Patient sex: F
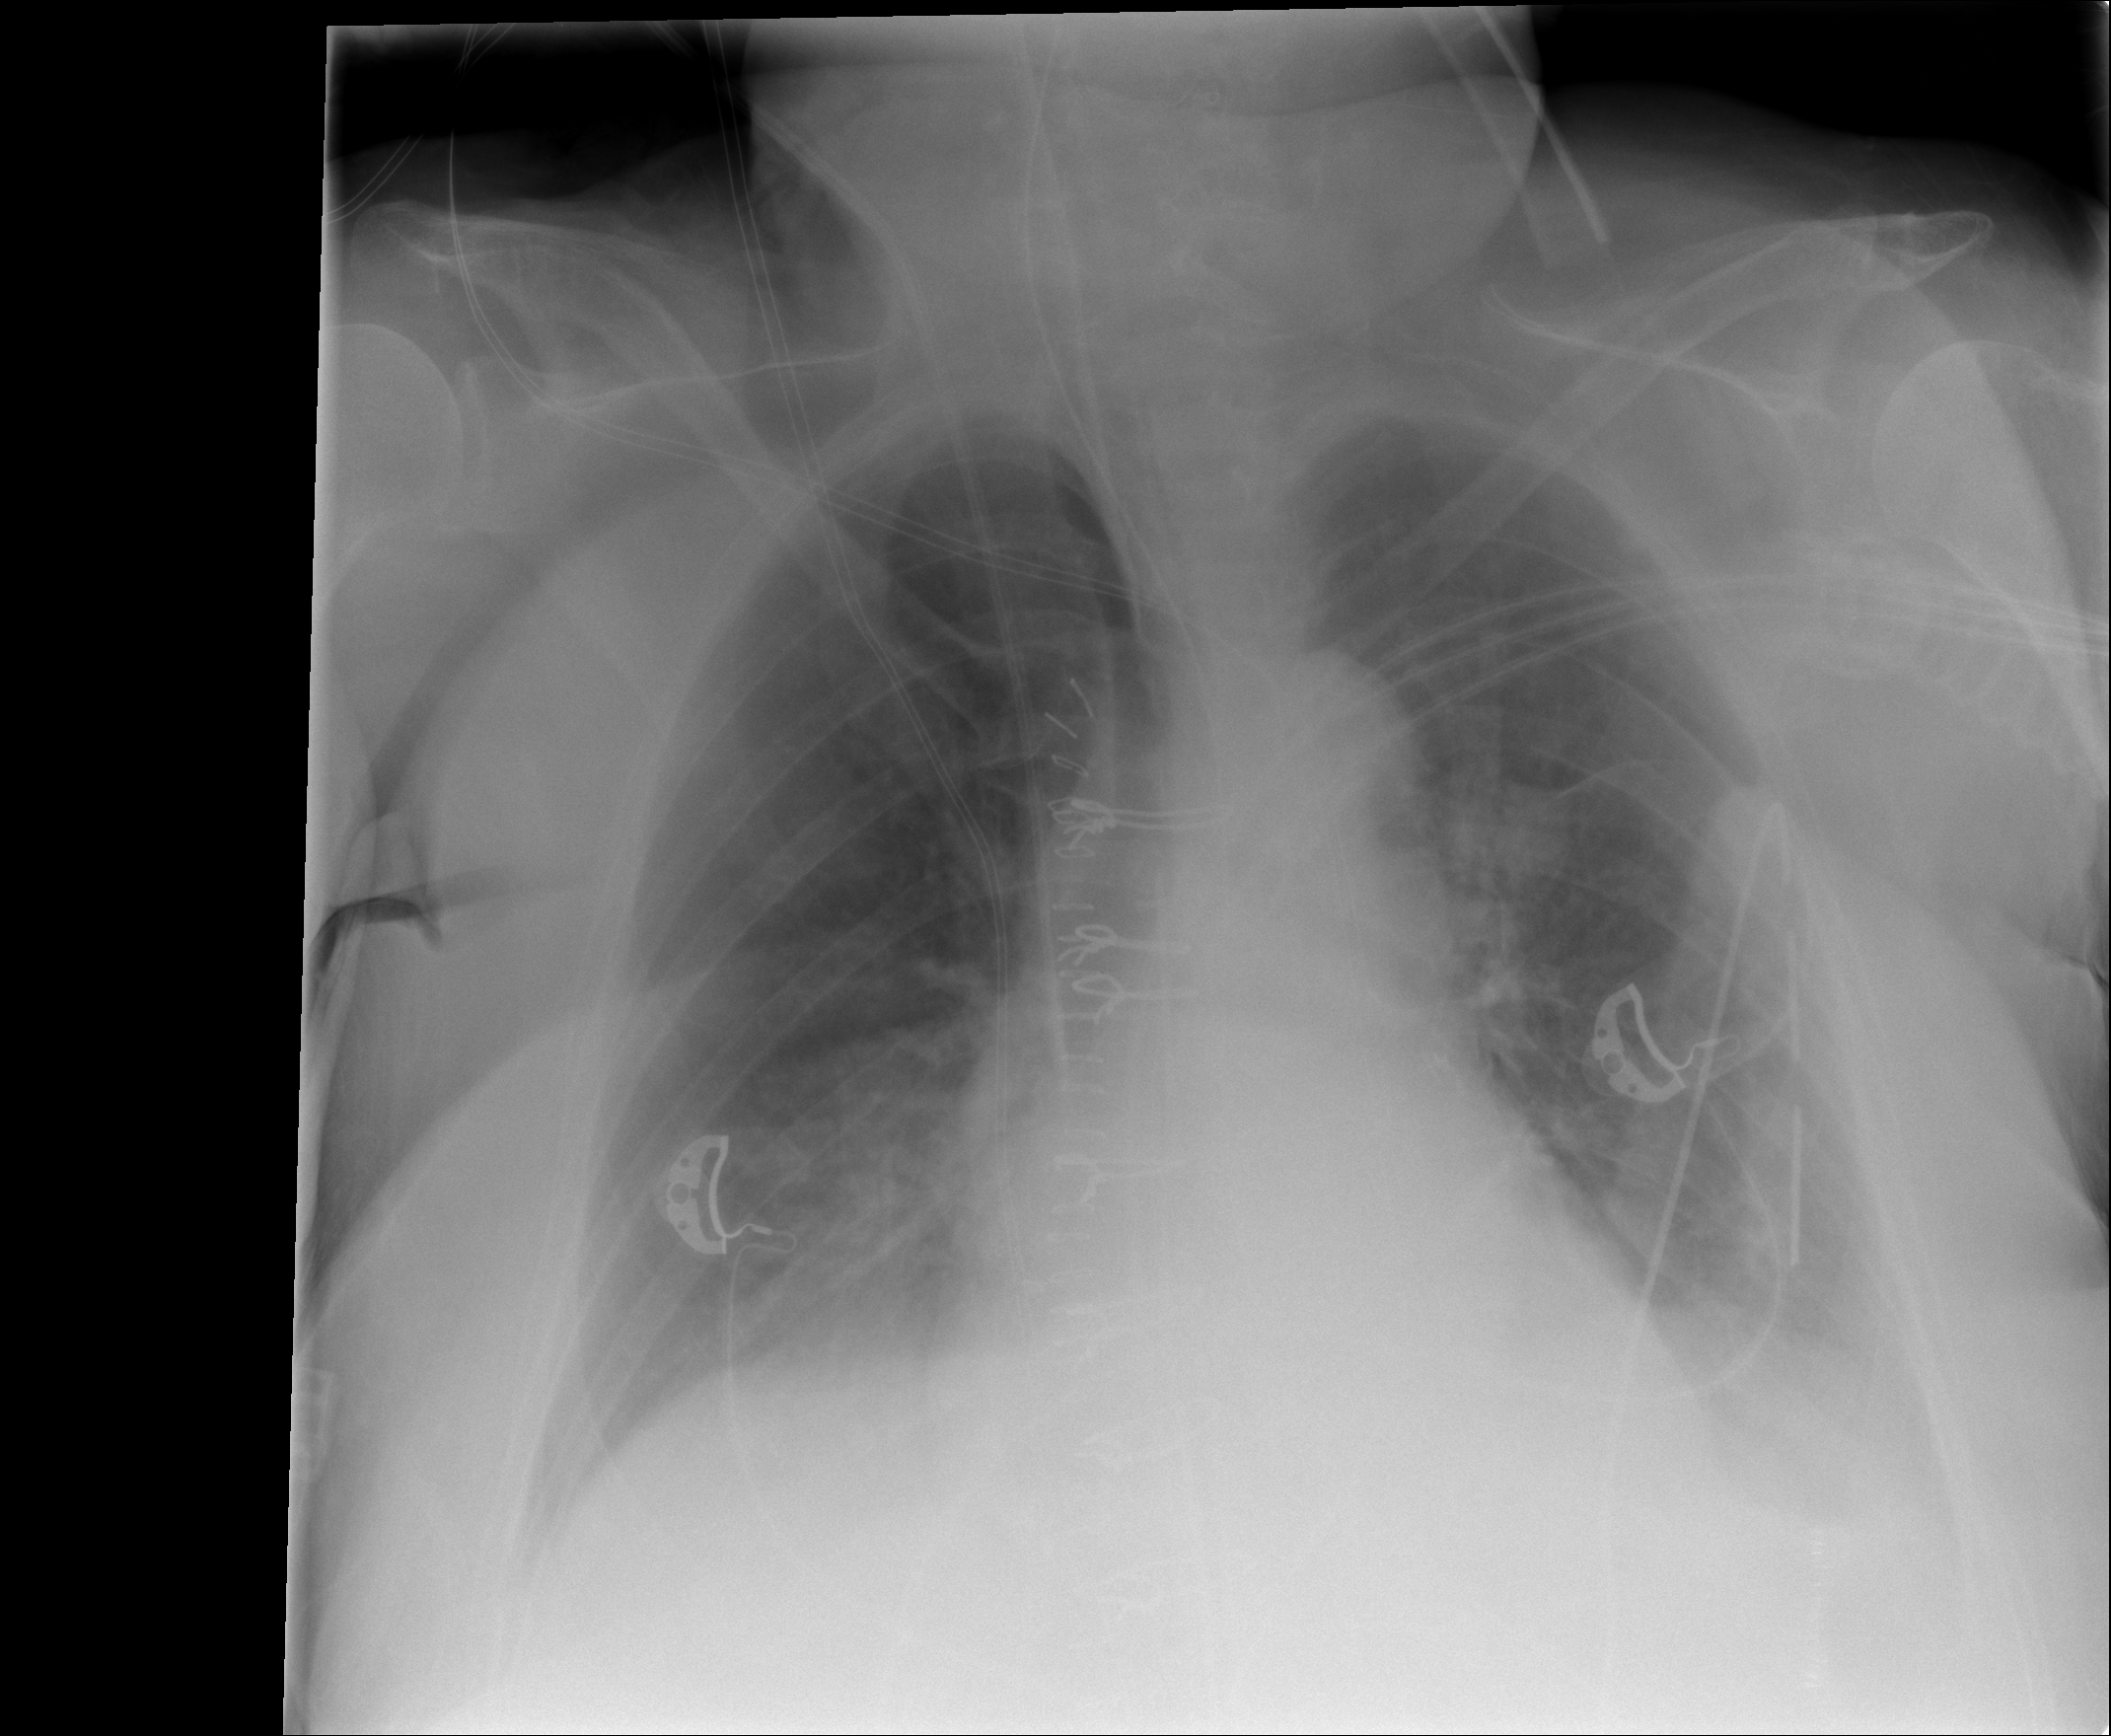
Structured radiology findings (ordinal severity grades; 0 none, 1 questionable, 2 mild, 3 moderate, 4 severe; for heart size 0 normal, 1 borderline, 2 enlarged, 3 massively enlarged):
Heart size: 2
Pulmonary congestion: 2
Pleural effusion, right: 0
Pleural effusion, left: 2
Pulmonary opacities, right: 0
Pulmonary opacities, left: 0
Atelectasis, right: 1
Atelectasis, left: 2